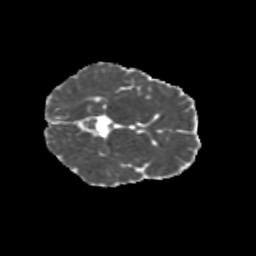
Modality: MD
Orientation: axial
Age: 10
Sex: male
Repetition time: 9.512 s
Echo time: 0.089 s